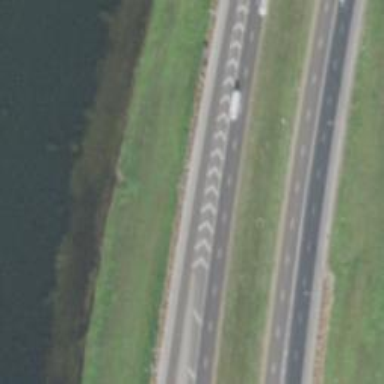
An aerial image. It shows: Motorway link road with diamond junction.